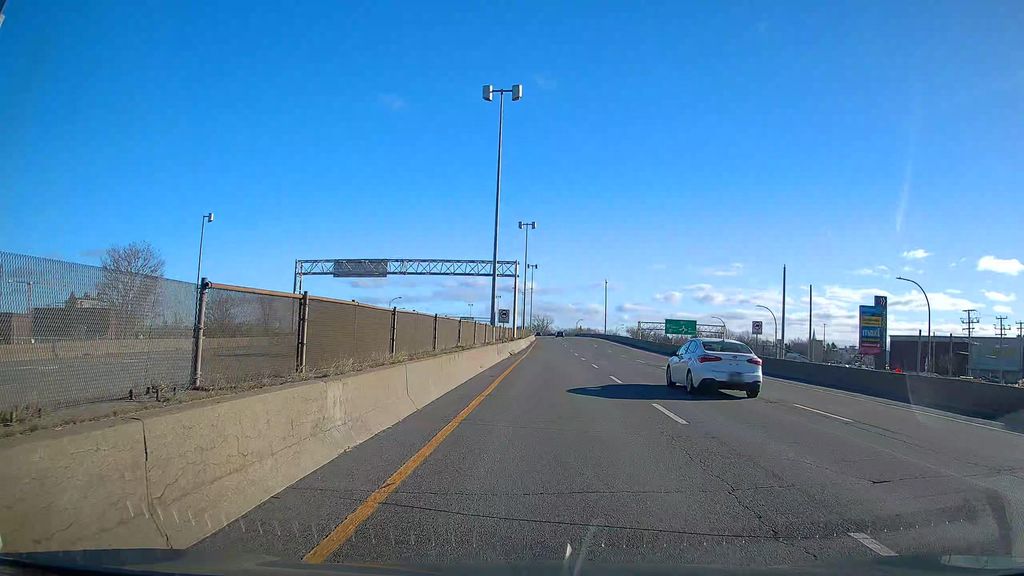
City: montreal